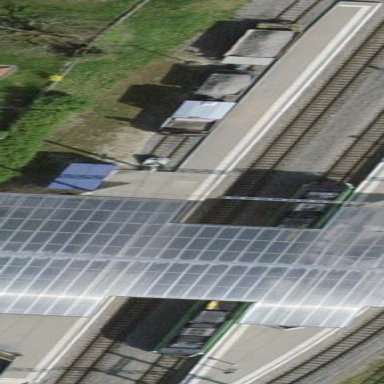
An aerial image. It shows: Platform for public transport and railway services.